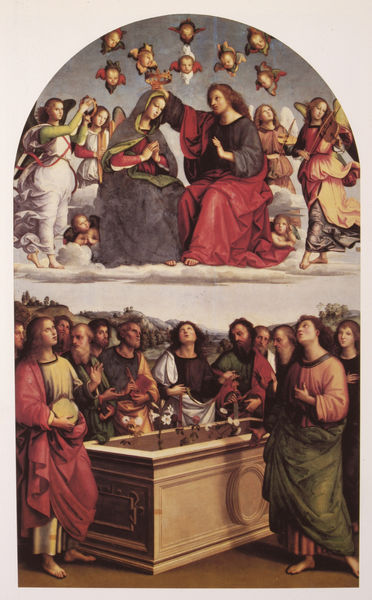
Titel: Marienkrönung
Künstler: Raphael
Standort: Roma
Institution: Pinacoteca Vaticana
Schlagwörter: blau, flügel, gemälde, gott, hand, himmel, mann, umhang, weiß, wolken, bäume, frauen, grün, landschaft, menschen, sitzen, blume, blumen, braun, bunt, frau, grau, köpfe, marmor, männer, orange, schwarz, ausblick, blick, blüten, rosen, rot, tuch, wolke, malerei, bart, bärte, feier, band, bibel, johannes, stehen, stein, vollbart, bildnis, blicken, hände, schauen, öl, horizont, hügel, büsche, kirche, boden, gewand, mantel, tücher, gewänder, instrumente, musik, schleifen, krone, renaissance, kreis, oval, rund, engel, engelchen, putte, bücher, bogen, italien, perspektive, zwei, berge, leer, papst, thron, musikinstrument, oben, barfuss, gewölbe, buch, religion, sterne, beten, gebet, tizian, altar, halbrund, geige, violine, sarg, christus, grab, jesus, jesus christus, ostern, historienmalerei, krönung, umhänge, isokephalie, heilige, lilien, jünger, bänder, heilig, putten, maria, madonna, magdalena, betend, mutter gottes, erzengel, putti, petrus, sakral, grablegung, auferstehung, zwölf, altarbild, demut, himmelfahrt, grabmal, schellen, horizontale, sarkophag, marienkrönung, raffael, mandorla, musikinstrumente, apostel, wunder, vermählung, gemäde, puten, auferweckung, lazarus, evangelist, himmelskönigin, boticelli, golgatha, engelsköpfe, mariae himmelfahrt, christi himmelfahrt, musizierende engel, seraphim, maria himmelfahrt, blumenketten, aufblickend, betende hände, zweiteilung, raphael, blumenkette, wolkenthron, marmorsarg, engelköpfe, leeres grab, lichtt, engle, krönug, steinsarg, viokine, perugino, wiedergeburt, grablegung mariens, mmaria, gabril, marmorsarh